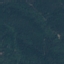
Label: Forest